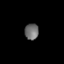
Tissue: lung
Cell type: Epithelial cells
Senescence score: 0.2133
Nuclear area (px): 223
Mean DAPI intensity: 108.152